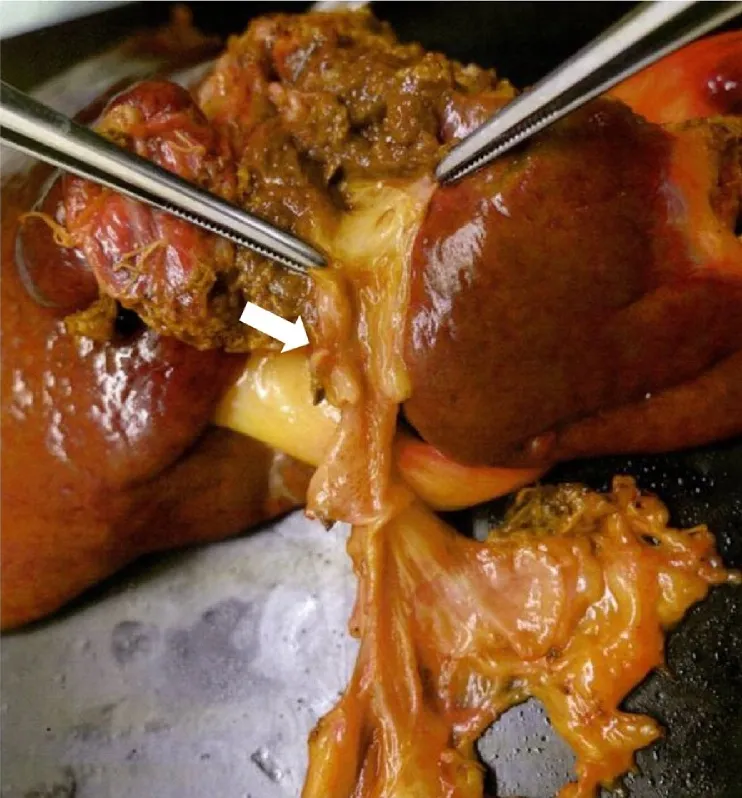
Extended left lobectomy was performed and hepaticojejunostomy was undertaken as the reconstruction. Histopathological findings revealed uncertain the tumour diagnosed with biliary intraepithelial neoplasia was located in hilar left part of bile duct as the white arrow shown.
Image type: medical_photograph (other_medical_photograph)